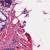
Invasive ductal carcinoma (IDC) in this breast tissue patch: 0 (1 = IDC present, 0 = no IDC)